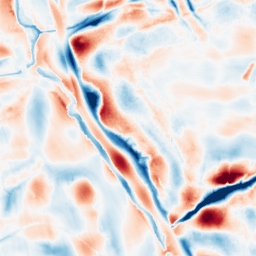
Category: wavelet
Decomposition family: wavelet_biorthogonal
Decomposition parameters: wavelet: bior5.5
level: 5
Upsampling method: linear_exact
Upsampling parameters: scale: 8
Upsampling scale: 8